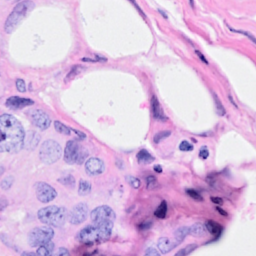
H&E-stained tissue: Breast